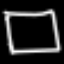
Label: square